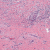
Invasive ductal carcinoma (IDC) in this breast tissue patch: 1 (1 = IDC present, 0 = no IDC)